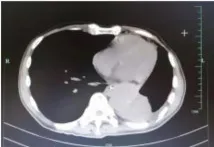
Radiographical changes. (B) CT scan shows the failure of toripalimab+paclitaxel in July 2019.
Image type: radiology (ct)